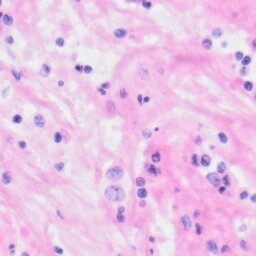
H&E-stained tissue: Kidney